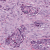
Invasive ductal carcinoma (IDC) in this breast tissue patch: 1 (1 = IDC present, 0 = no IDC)